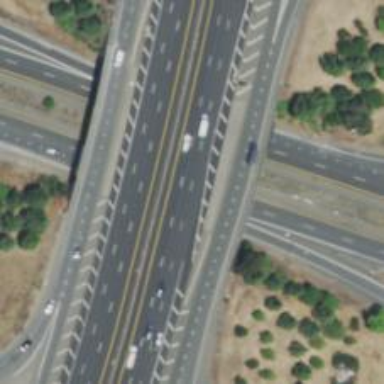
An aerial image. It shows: Motorway junction.